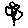
Label: flower